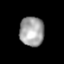
Tissue: lung
Cell type: Others
Senescence score: 0.1791
Nuclear area (px): 707
Mean DAPI intensity: 162.178